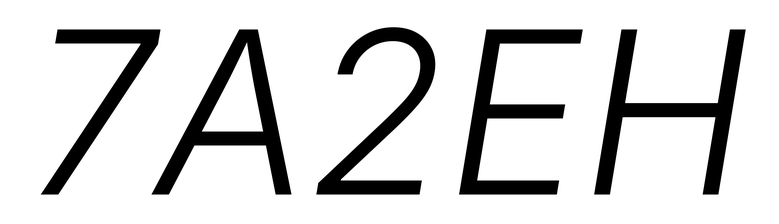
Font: Inter-Italic_Light_Italic